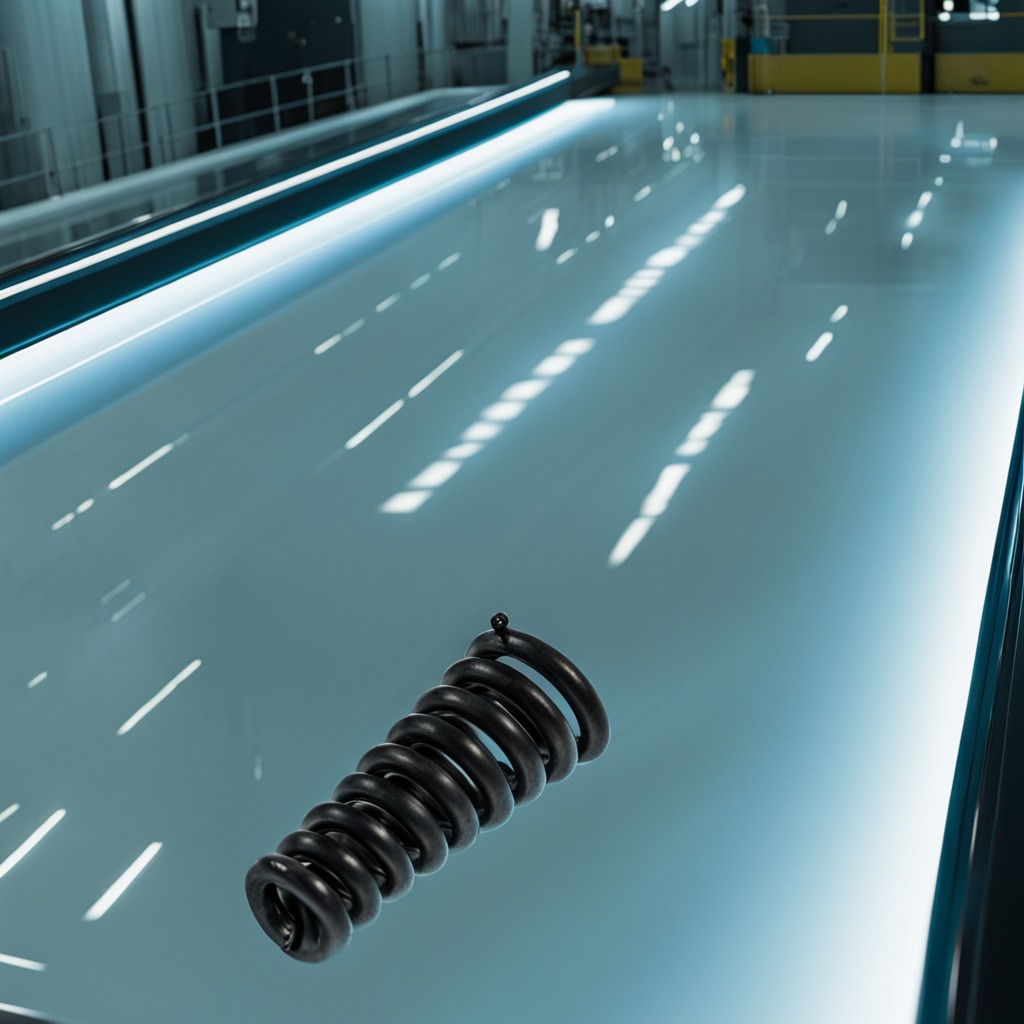
A coiled metal spring is lying on a high-gloss table in a ship maintenance bay industrial lighting.